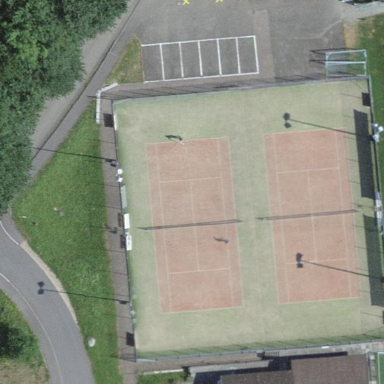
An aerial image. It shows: Tennis court on pitch designated for leisure land.